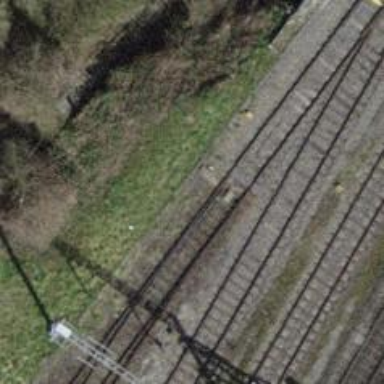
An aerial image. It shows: Railway switch.